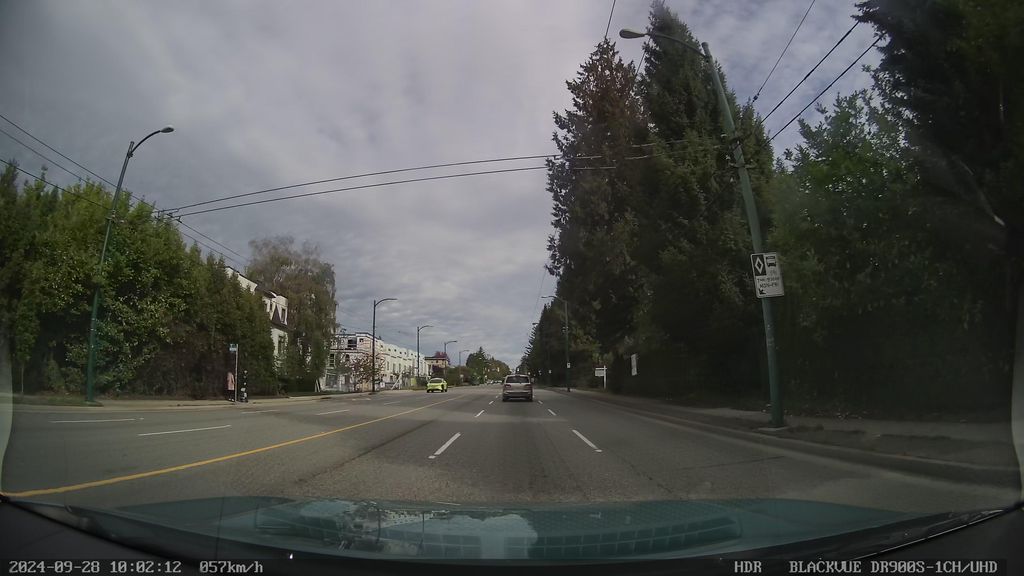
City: vancouver